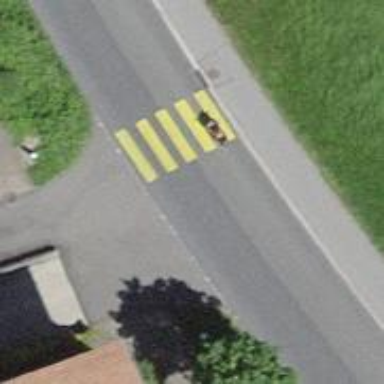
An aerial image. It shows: Marked crossing on the road.